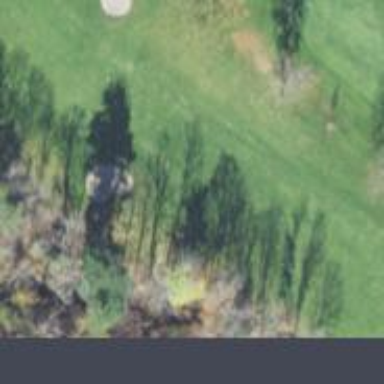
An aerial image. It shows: View of golf hole.